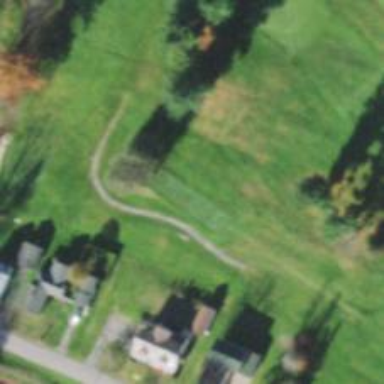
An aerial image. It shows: Golf tee.